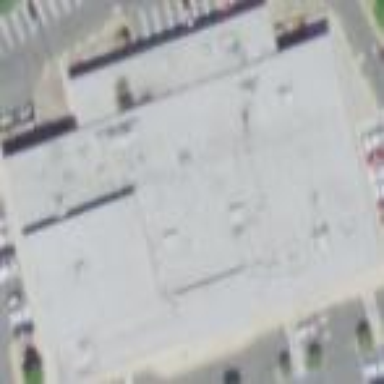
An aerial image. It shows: Building.